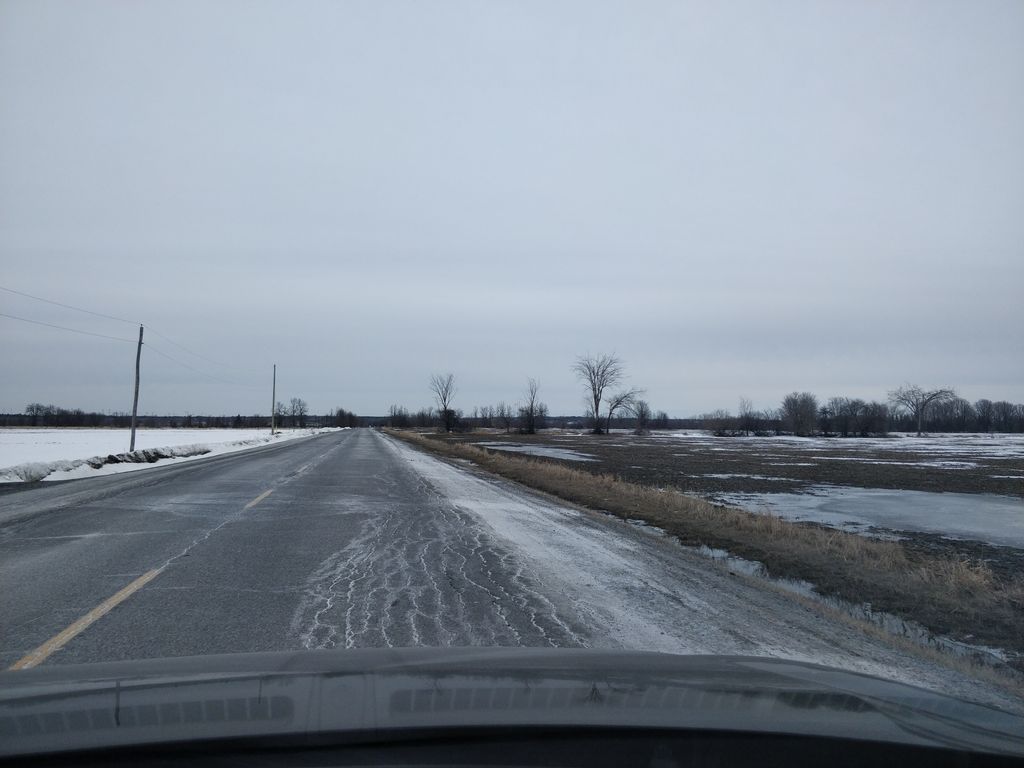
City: ottawa-gatineau